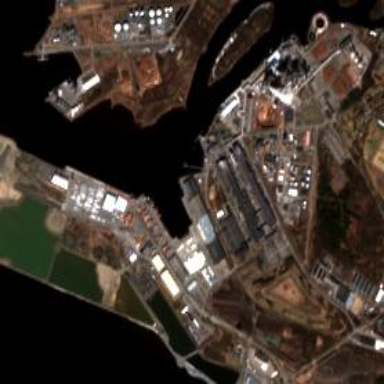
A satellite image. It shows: Industrial area.